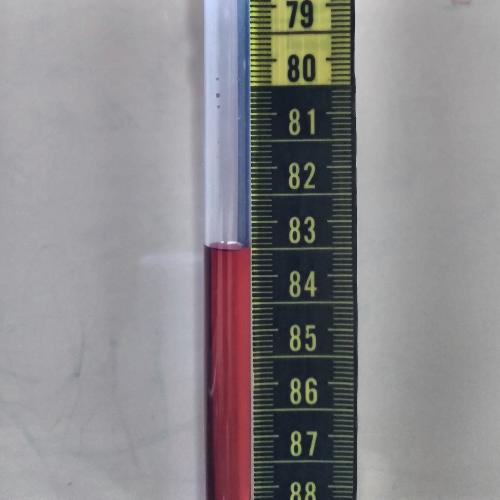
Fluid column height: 83.5 cm